Field crop: maize
Growth stage: 2
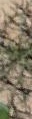
Species: salsola